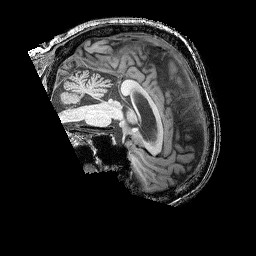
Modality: T1w
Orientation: sagittal
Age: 52
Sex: male
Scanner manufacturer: siemens
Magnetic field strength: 3 T
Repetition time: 2.25 s
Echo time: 0.00415 s